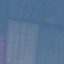
Land use / land cover: AnnualCrop